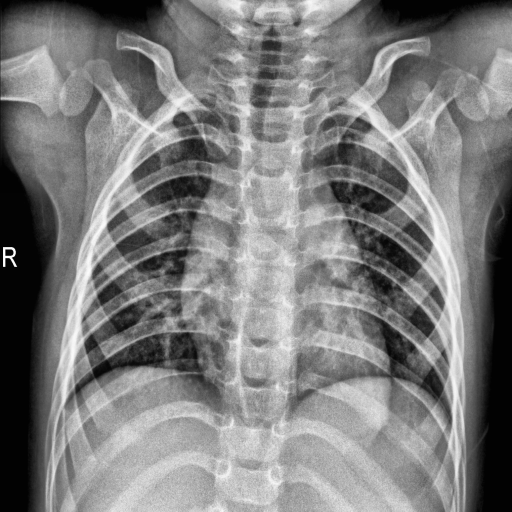
Finding: NORMAL